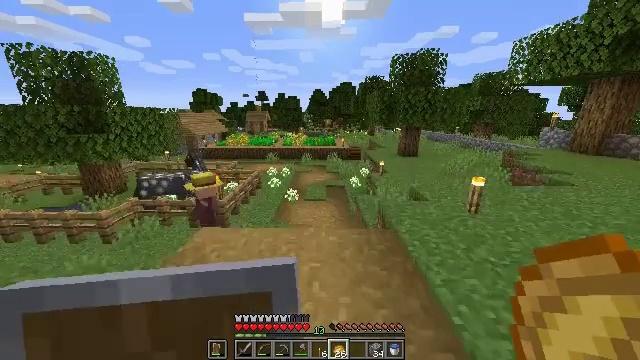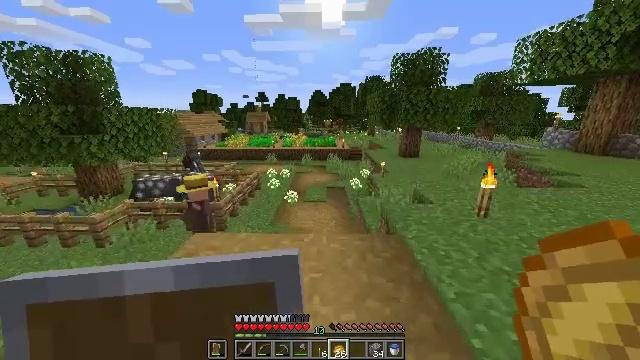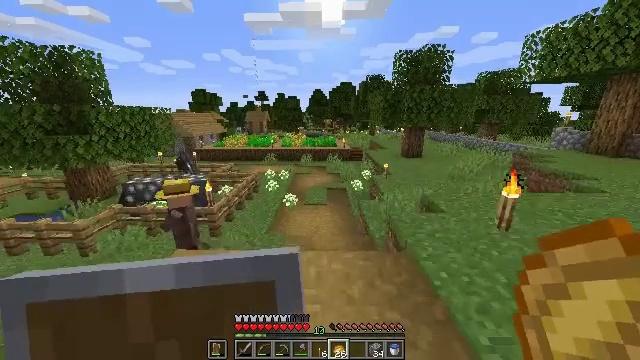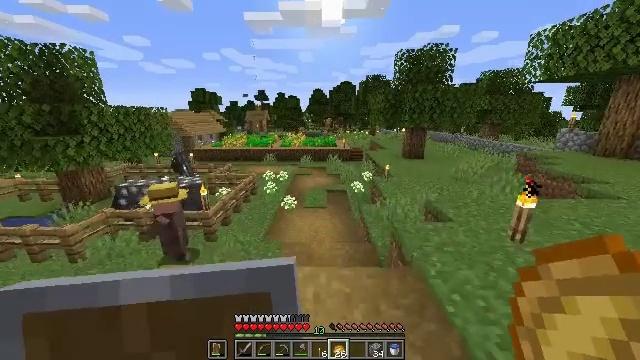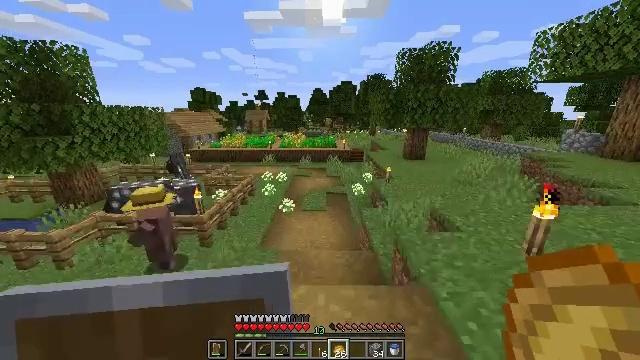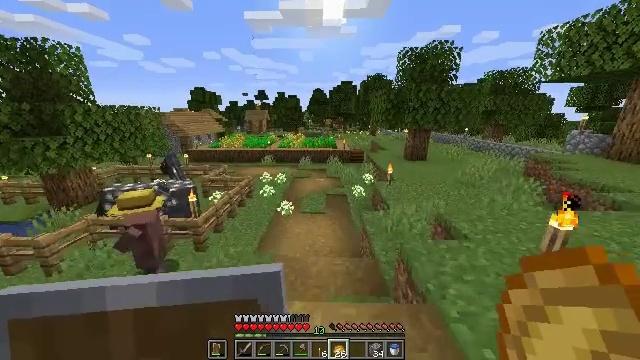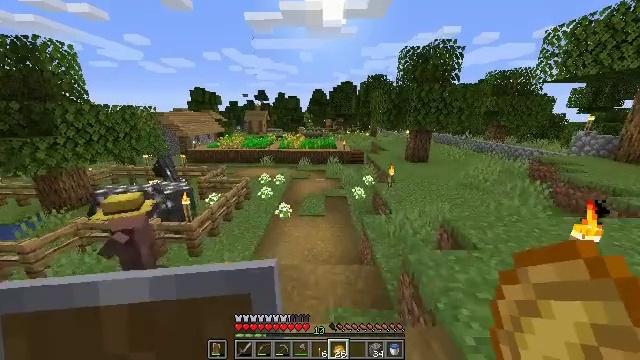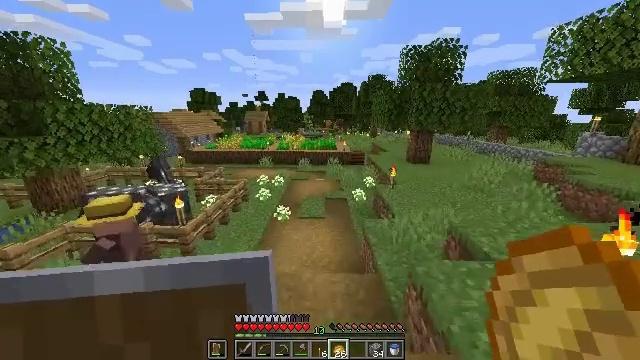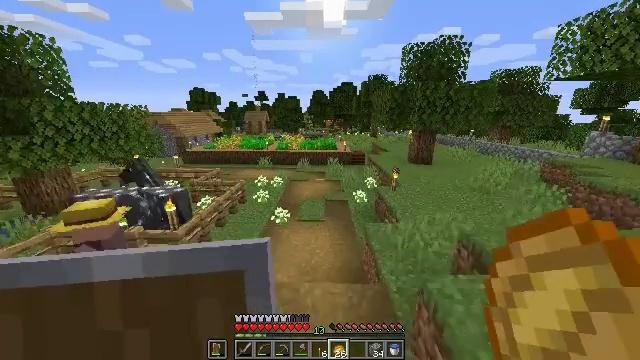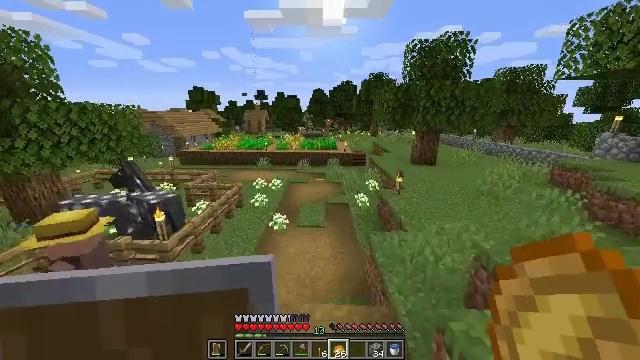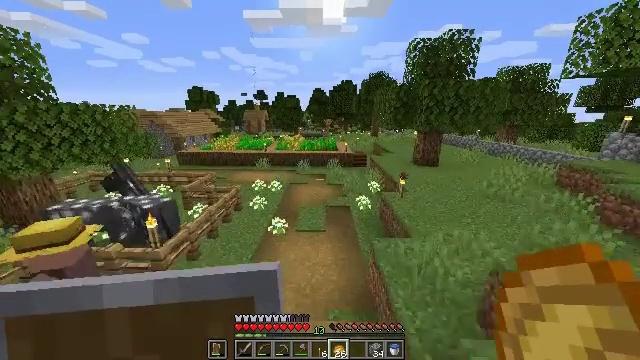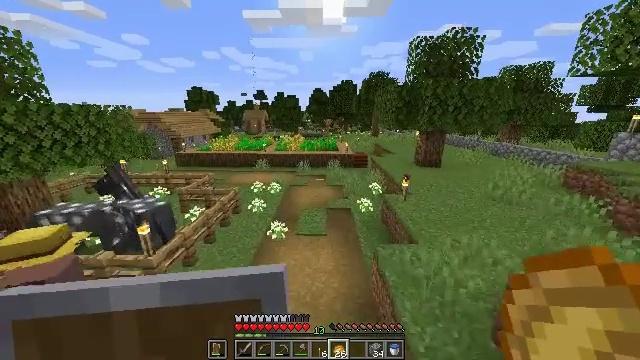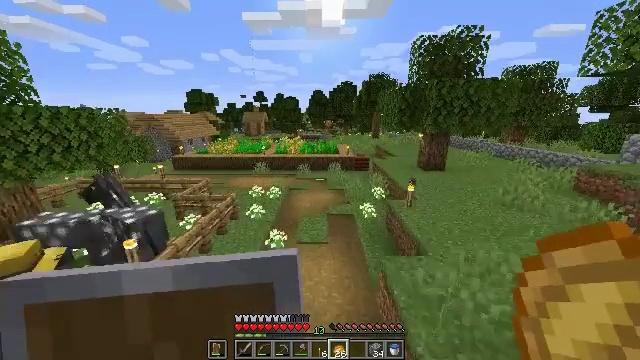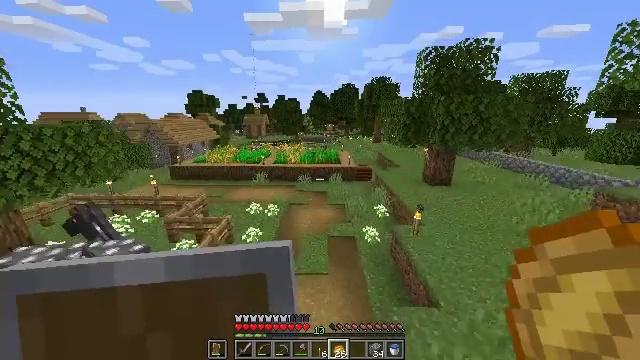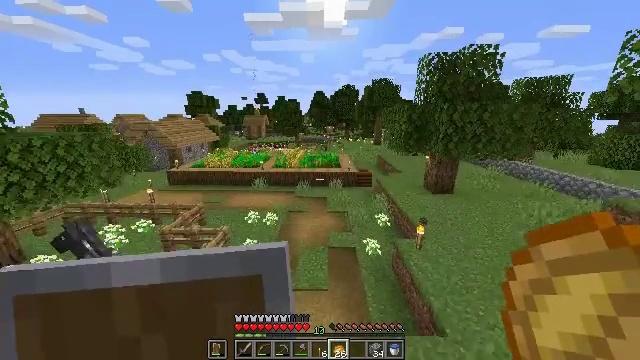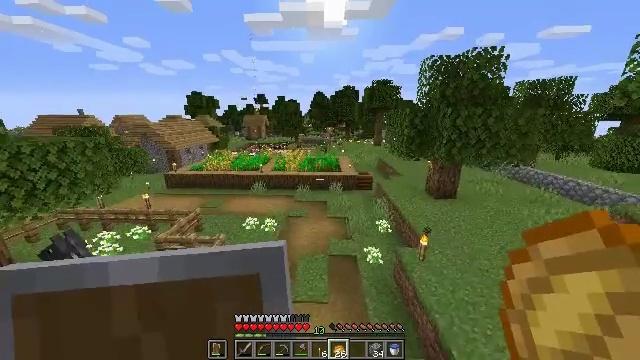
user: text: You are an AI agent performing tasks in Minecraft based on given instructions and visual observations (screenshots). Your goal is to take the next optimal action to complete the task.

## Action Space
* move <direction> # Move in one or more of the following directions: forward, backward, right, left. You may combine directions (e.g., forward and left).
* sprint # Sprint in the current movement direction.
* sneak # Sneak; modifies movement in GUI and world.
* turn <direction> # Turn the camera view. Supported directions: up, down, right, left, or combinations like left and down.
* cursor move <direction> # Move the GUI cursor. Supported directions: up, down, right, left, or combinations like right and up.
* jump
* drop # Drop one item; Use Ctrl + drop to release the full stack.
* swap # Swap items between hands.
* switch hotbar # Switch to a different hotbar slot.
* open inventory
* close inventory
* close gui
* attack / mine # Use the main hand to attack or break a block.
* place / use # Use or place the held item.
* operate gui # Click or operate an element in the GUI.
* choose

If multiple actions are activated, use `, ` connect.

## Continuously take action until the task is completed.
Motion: motion action
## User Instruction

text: Smash the anvil with a pickaxe.
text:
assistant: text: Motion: move forward
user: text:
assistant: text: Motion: move forward, sprint
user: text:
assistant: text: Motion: move forward, sprint
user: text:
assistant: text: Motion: move forward, sprint
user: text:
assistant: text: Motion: move forward
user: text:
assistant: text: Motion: move forward
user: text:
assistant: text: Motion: move forward
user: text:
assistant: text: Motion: move forward
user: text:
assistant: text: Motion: move forward
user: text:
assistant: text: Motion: move forward
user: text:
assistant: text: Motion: move forward
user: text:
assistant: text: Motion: move forward, jump
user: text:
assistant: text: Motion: move forward, jump
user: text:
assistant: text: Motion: move forward
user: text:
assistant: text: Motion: move forward
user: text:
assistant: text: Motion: move forward
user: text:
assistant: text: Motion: move forward
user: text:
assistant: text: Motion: move forward
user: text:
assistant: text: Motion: move forward
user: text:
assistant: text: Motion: move forward
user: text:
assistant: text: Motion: move forward, turn left and down
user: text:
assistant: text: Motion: move forward, turn left
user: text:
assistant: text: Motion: move forward, turn left
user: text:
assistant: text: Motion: move forward
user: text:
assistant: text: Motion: move forward, turn left and down
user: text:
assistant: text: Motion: move forward, turn left
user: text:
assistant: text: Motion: move forward, turn left
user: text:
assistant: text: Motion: move forward, turn left
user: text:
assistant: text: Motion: move forward, turn left
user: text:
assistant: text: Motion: move forward, turn left